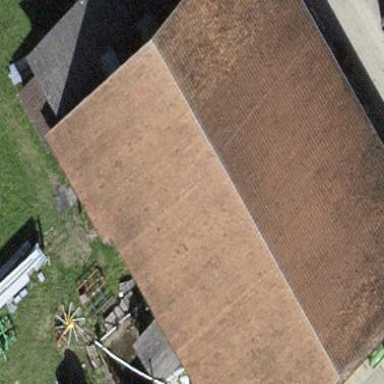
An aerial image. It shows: Barn.